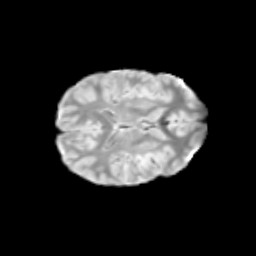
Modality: T2w
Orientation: axial
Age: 12
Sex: female
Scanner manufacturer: siemens
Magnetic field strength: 3 T
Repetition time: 3.8 s
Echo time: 0.07 s